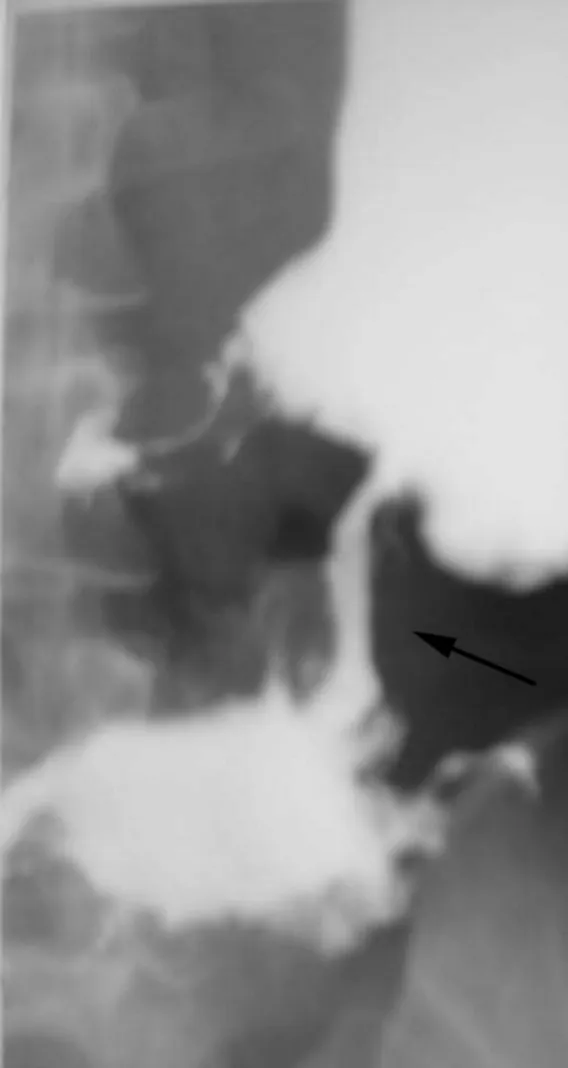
Barium meal demonstrating fistulous connection between greater curvature of the stomach and the distal half of the transverse colon (arrowed).
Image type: radiology (x_ray)